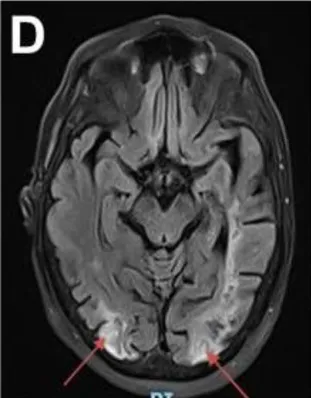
Follow-up images. (C,D) MRI fluid attenuation inversion recovery (FLAIR) images showing persistent ischemic-like lesions in the occipital lobes.
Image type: radiology (mri)